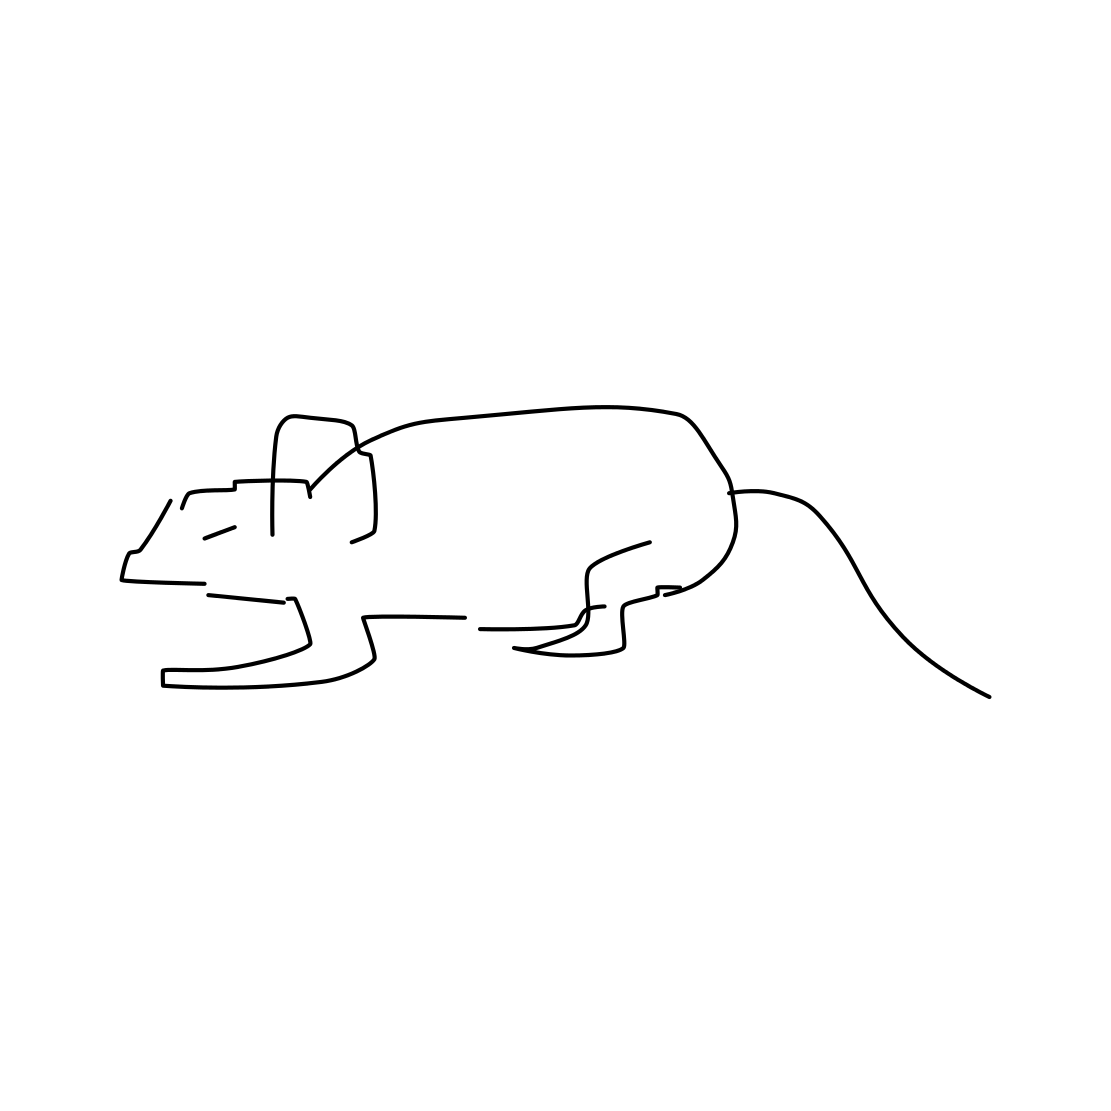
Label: mouse (animal)